Interaction volume radius: 10 \u00c5
Interaction volume height: 15 \u00c5
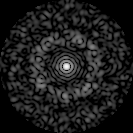
Disorder parameter: 0.8383